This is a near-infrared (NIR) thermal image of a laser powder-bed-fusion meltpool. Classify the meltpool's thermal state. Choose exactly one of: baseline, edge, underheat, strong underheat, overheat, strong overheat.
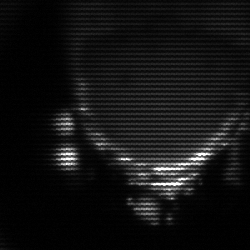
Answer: baseline